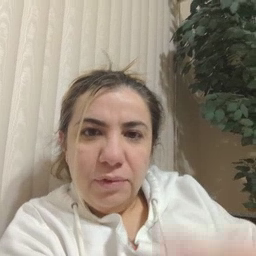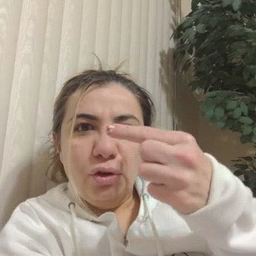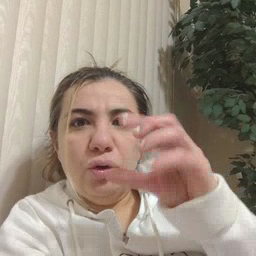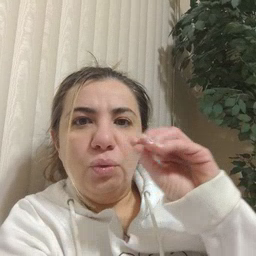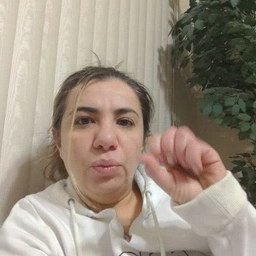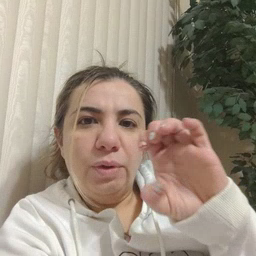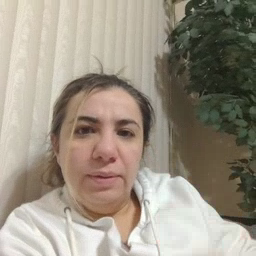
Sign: goose